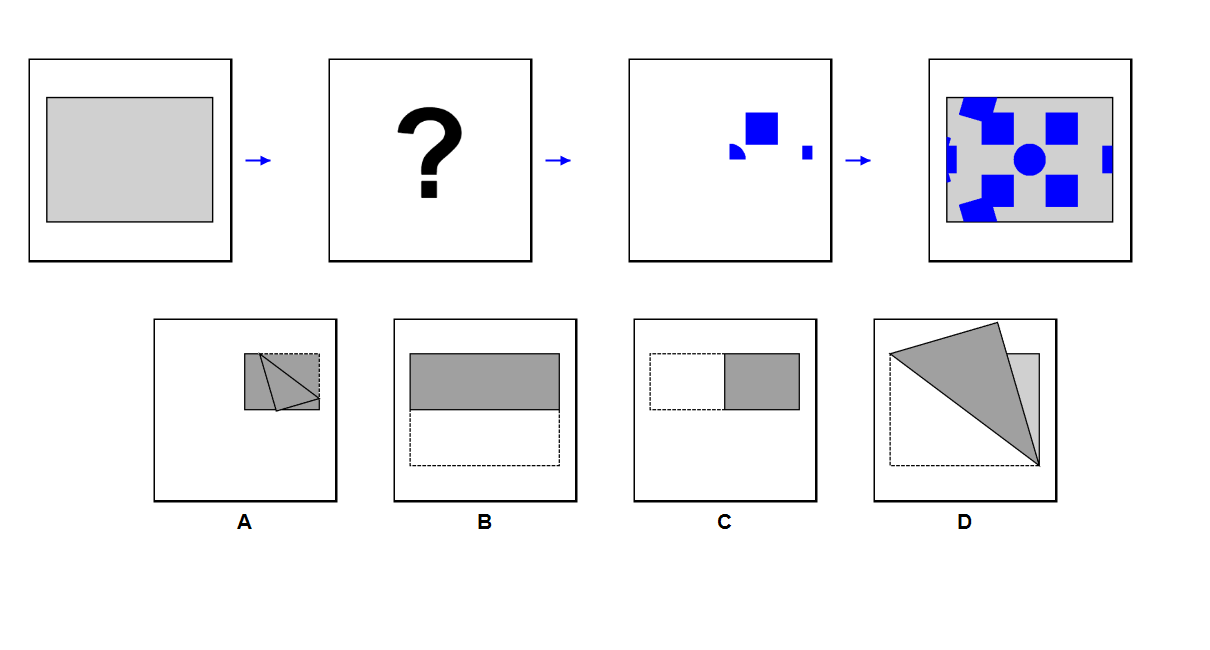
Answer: D